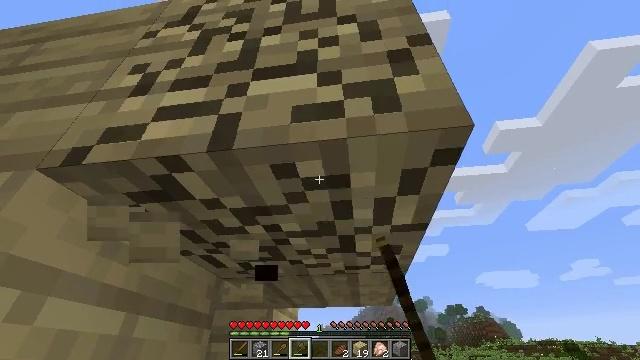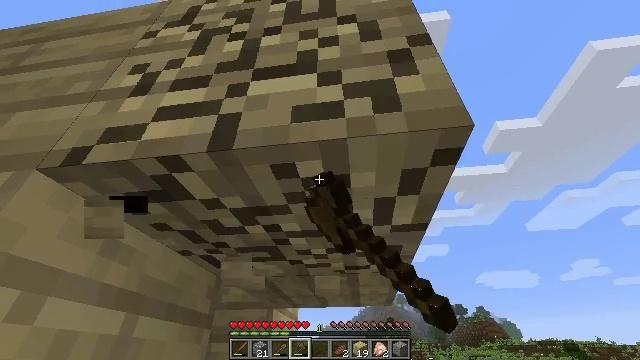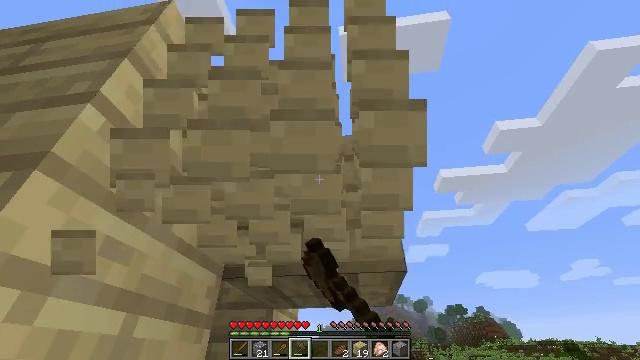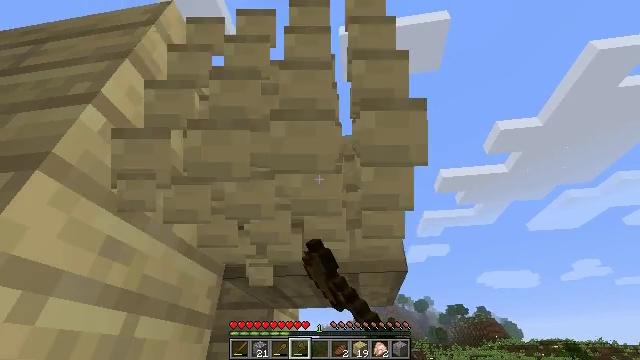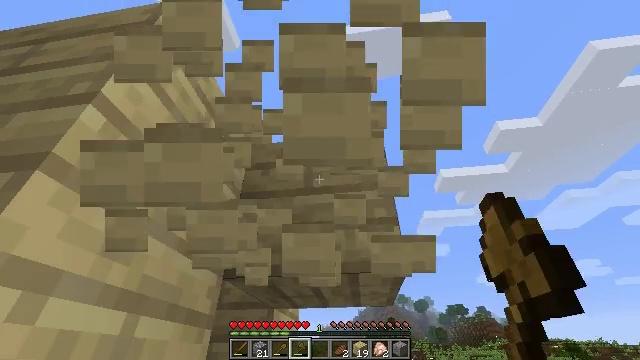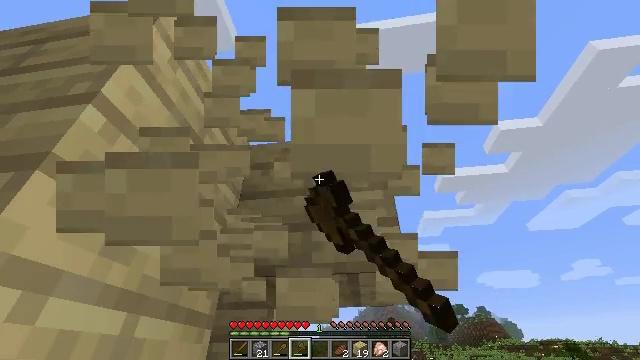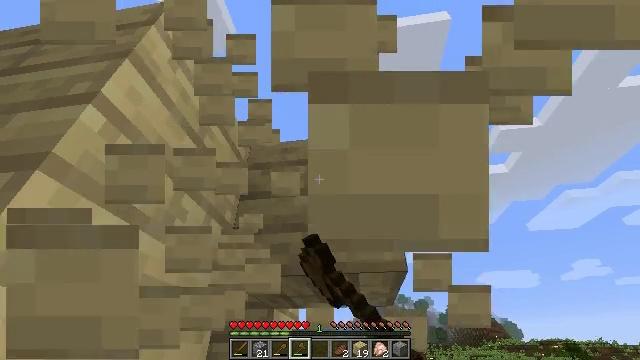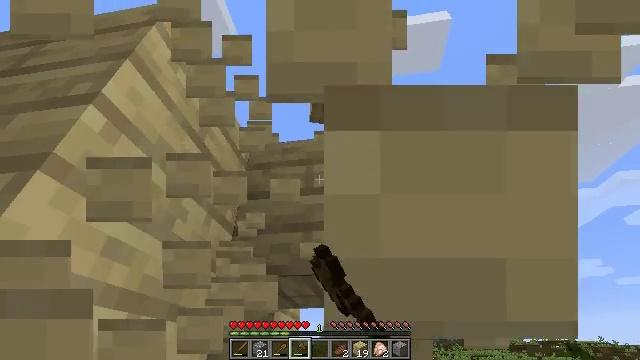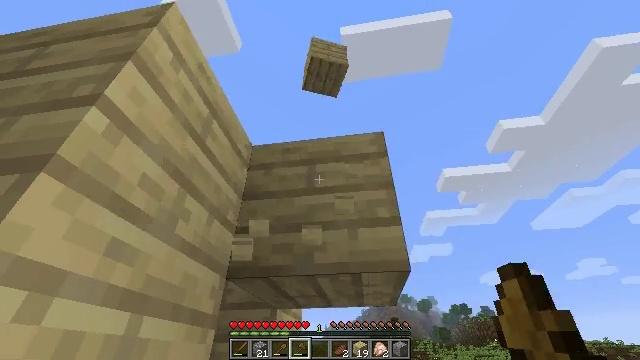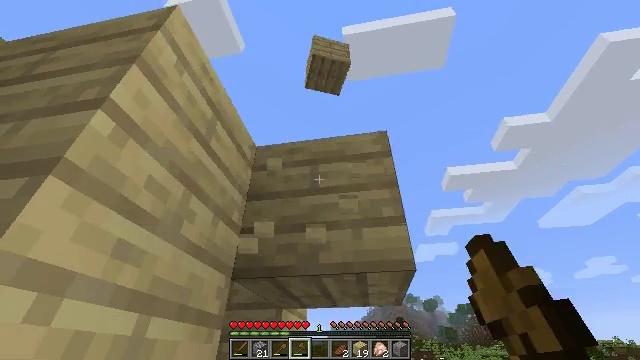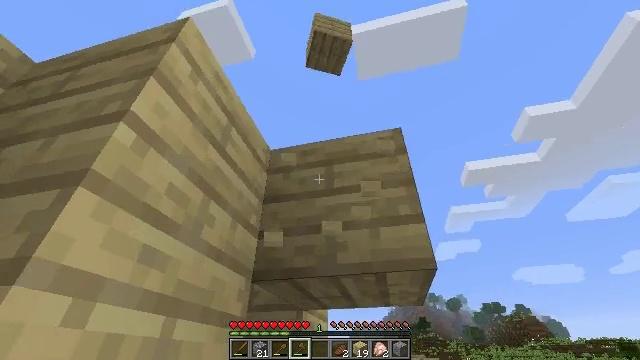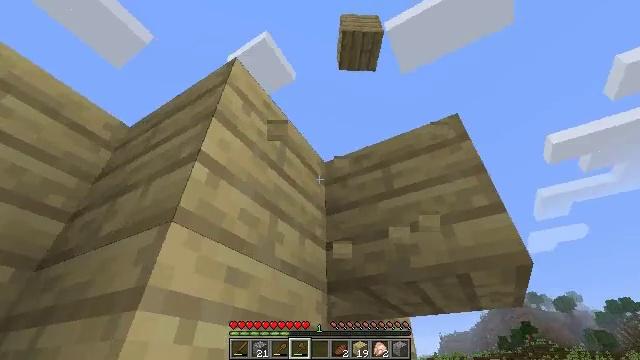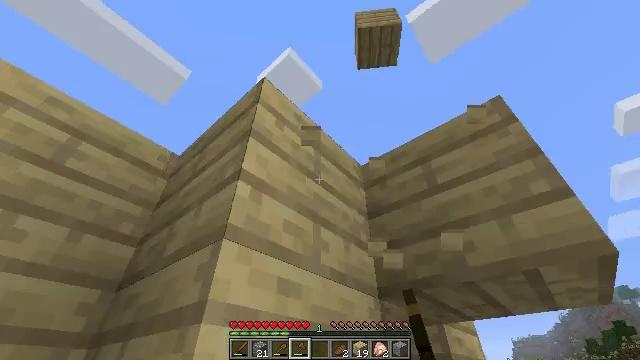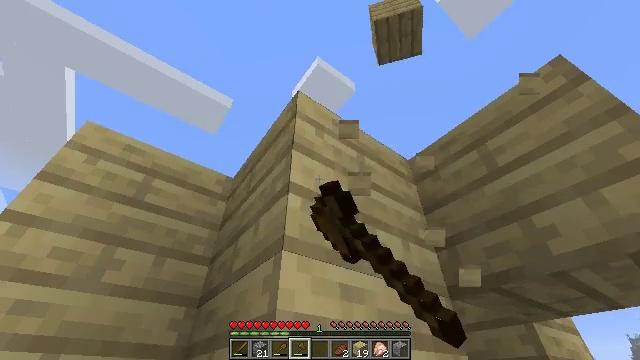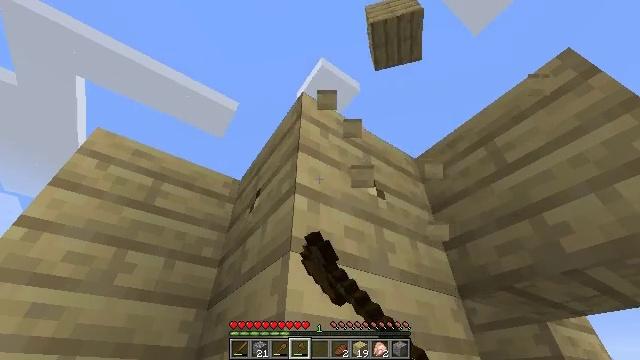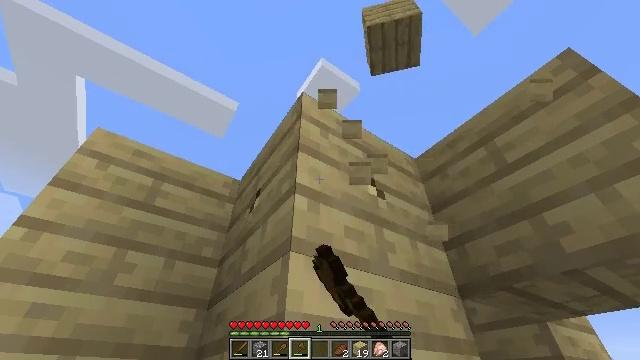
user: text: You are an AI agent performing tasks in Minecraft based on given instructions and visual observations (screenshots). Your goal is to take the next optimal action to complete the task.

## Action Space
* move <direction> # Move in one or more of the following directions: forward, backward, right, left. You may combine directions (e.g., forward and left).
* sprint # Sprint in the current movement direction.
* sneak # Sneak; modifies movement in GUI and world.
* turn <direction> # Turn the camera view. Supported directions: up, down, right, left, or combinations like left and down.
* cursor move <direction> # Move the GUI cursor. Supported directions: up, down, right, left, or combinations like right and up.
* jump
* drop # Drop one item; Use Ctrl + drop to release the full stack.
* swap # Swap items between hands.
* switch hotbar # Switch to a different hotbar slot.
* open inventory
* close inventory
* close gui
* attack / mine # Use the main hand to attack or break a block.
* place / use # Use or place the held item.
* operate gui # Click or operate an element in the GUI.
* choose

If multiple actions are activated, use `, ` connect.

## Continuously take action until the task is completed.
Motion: motion action
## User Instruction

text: Gather some birch planks.
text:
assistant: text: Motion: attack / mine
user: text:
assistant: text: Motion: attack / mine
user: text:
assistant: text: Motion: attack / mine
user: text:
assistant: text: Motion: attack / mine
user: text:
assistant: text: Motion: attack / mine
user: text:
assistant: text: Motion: attack / mine
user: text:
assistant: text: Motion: attack / mine
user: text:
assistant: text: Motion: attack / mine
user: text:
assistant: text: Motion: turn left, attack / mine
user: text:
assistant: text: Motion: turn left, attack / mine
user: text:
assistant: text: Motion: turn left and up, attack / mine
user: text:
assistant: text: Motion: turn left and up, attack / mine
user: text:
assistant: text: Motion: turn left and up, attack / mine
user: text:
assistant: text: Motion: turn left, attack / mine
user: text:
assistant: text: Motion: attack / mine
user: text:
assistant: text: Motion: attack / mine
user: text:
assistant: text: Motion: turn left, attack / mine
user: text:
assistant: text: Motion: attack / mine
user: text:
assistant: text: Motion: attack / mine
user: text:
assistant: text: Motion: attack / mine
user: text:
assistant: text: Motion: attack / mine
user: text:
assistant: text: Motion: attack / mine
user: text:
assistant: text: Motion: attack / mine
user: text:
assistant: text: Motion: attack / mine
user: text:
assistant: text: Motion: attack / mine
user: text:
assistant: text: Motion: attack / mine
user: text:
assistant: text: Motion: attack / mine
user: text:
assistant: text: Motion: attack / mine
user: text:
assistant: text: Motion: attack / mine
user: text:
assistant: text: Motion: attack / mine